Question: I'v been trying to create a custom drop down that will contain color name along with the color chip(shade of the color). The drop down would be dynamically populated by the options that I would provide as input in the form of array of colors.
Basically, What I am trying to achieve is this:
<URL>
So, I used jQuery UI selectmenu plugin which provides an option to put 'icons' along with the text in the drop down: <URL>. I am planning to replace icons with the color chip.
I am planning to use '_renderItem' of 'selectmenu' to do this and have so far achieved this:
[
The color of font here is the color of color chip that I want to be displayed along with the text. I do get the rgb value of color. Here is the implementation so far:
'''
$.widget("custom.iconselectmenu", $.ui.selectmenu, {
_renderItem: function (ul, item) {
console.log(item);
var li = $("<li>")
.css("color", "#"+item.value); //changing color with item.value
if (item.disabled) {
li.addClass("ui-state-disabled");
}
this._setText(li, item.label);
return li.appendTo(ul);
}
});
$("#DropDownID")
.iconselectmenu()
.iconselectmenu("menuWidget");
for (var i = 0; i < Color.Data.length; i++) {
$("#DropDownID").append($("<option></option>").val(Color.Data[i].RgbValue).html(Color.Data[i].ColorName));
}
'''
Can you help me in achieving the color chip and text format in the drop down as mentioned earlier by replacing the current javascript code?
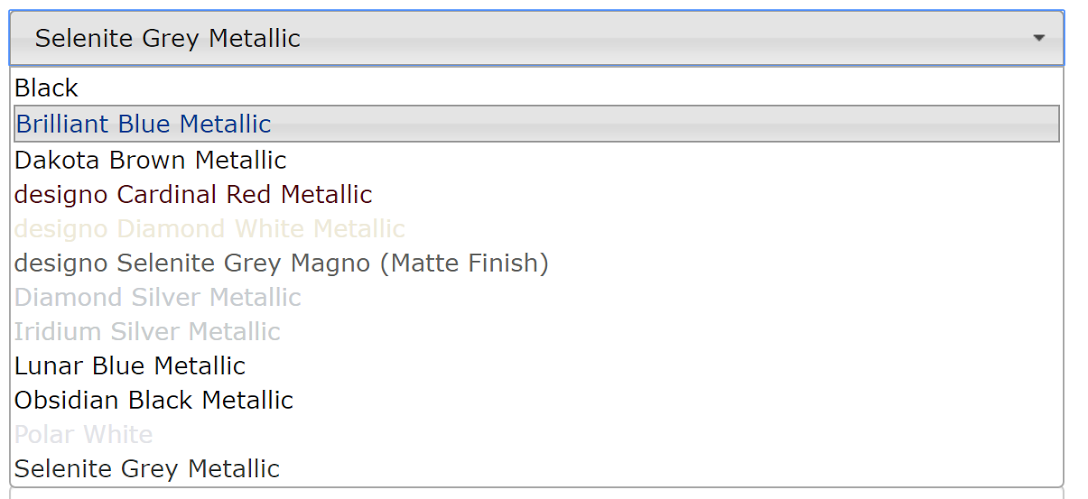
Answer: You are on the right track by using renderItem. Essentially, all that is left is adding the color chip to the li element. You can either add an icon/image or add another html element. In the example I create I simply added a span to the li that would act as the color chip.
'''
$(function() {
$.widget("custom.selectmenu", $.ui.selectmenu, {
_renderItem: function(ul, item) {
console.log(item);
var li = $("<li>"),
wrapper = $("<div>");
if (item.disabled) {
li.addClass("ui-state-disabled");
}
$("<span>", {
style: "background-color: #" + item.value,
"class": "ui-color-chip"
})
.appendTo(wrapper);
wrapper.append(item.label);
return li.append(wrapper).appendTo(ul);
}
});
$("#DropDownID")
.selectmenu()
.selectmenu("menuWidget")
.addClass("ui-menu-icons customicons");
var Color = {
Data: [
{
RgbValue: 'ff0000',
ColorName: 'Red'
}, {
RgbValue: '008000',
ColorName: 'Green'
},
]
};
for (var i = 0; i < Color.Data.length; i++) {
$("#DropDownID").append($("<option></option>").val(Color.Data[i].RgbValue).html(Color.Data[i].ColorName) );
}
});
'''
'''
.ui-color-chip {
height: 12px;
width: 20px;
top: 0px;
bottom: 0px;
left: 1em;
margin: 0px 10px 0px 0px;
display: inline-block;
}
'''
'''
<link href="https://code.jquery.com/ui/1.12.1/themes/base/jquery-ui.css" rel="stylesheet"/>
<script src="https://code.jquery.com/jquery-1.12.4.js"></script>
<script src="https://code.jquery.com/ui/1.12.1/jquery-ui.js"></script>
<select name="DropDownID" id="DropDownID"></select>
'''